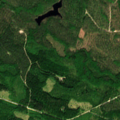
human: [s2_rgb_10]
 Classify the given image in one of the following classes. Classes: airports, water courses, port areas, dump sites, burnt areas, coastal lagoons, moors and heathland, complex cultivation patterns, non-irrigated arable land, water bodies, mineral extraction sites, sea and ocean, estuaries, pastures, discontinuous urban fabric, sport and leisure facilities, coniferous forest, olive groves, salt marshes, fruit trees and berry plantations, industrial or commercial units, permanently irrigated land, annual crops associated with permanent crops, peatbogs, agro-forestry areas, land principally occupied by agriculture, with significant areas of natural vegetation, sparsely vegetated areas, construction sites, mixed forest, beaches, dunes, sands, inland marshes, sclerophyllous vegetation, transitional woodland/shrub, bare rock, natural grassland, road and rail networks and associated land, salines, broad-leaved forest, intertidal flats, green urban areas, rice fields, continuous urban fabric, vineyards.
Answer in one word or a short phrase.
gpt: coniferous forest, mixed forest, transitional woodland/shrub